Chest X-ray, AP view. Patient: 42 years old, sex M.
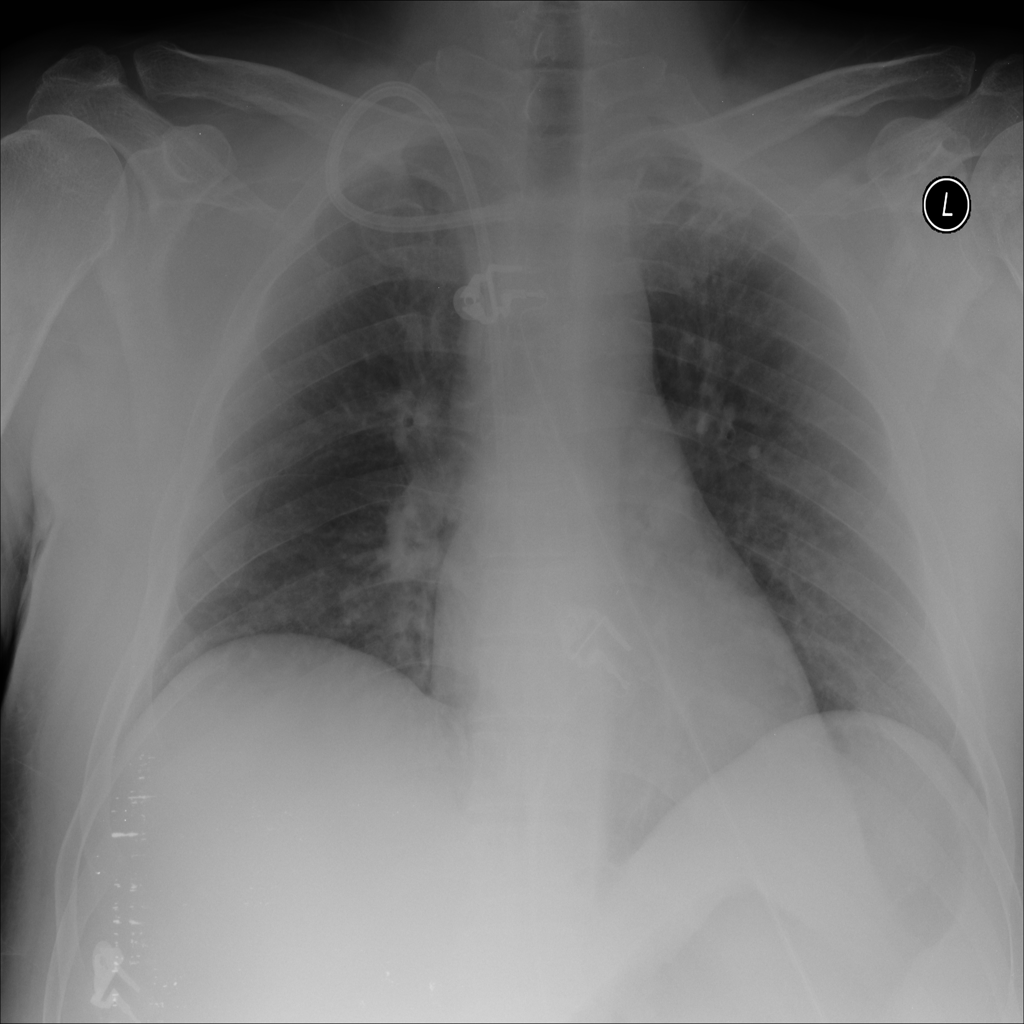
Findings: No Finding